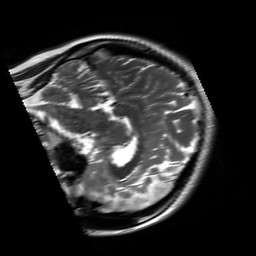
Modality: T2w
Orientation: sagittal
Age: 28
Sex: female
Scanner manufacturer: siemens
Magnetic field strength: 3 T
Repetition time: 8.53 s
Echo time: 0.091 s